An envelope spectrum derived from a bearing vibration measurement is shown; the reference markers locate BPFO, BPFI, BSF and FTF for this bearing geometry and shaft speed. Classify the bearing condition as one of: normal, inner_race, outer_race, ball.
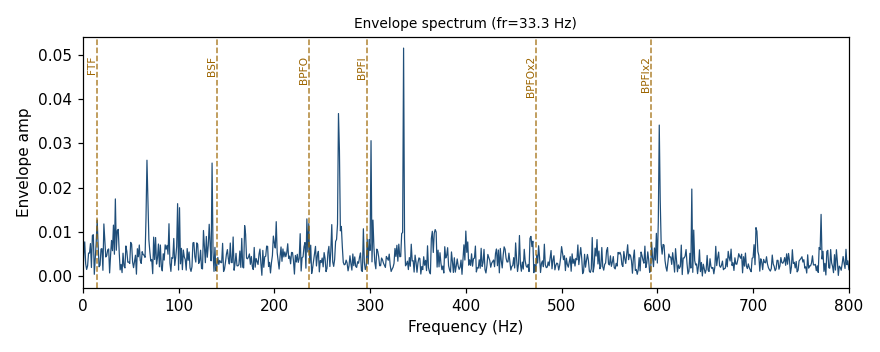
Answer: inner_race